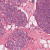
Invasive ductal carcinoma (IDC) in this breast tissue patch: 0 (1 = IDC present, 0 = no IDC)